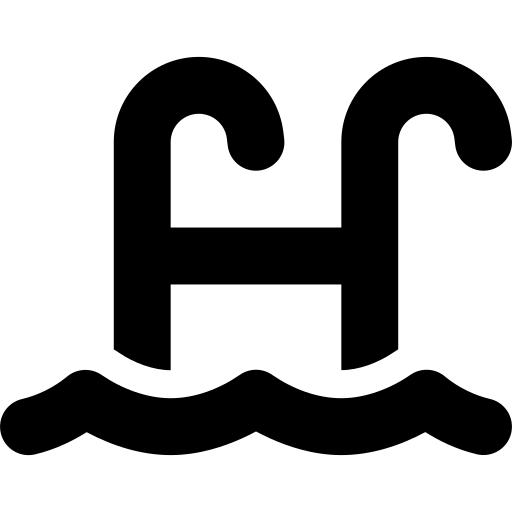
Tags: icon, FontAwesome, fa-icon, solid, water, ladder